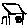
Label: house